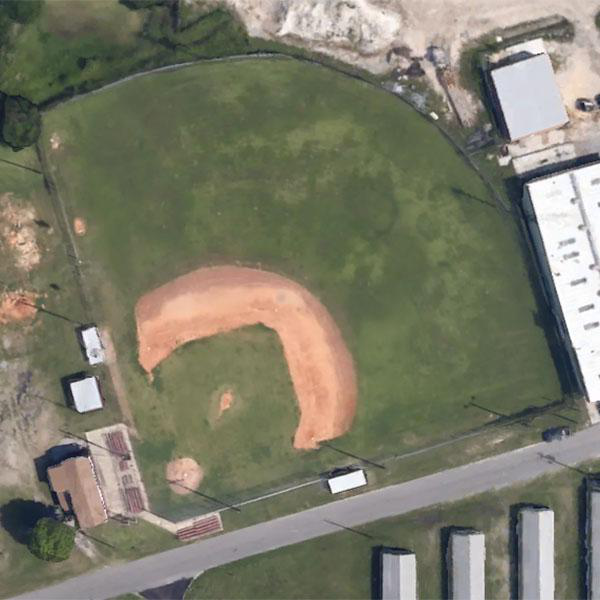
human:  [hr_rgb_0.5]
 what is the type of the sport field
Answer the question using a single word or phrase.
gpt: baseball diamond